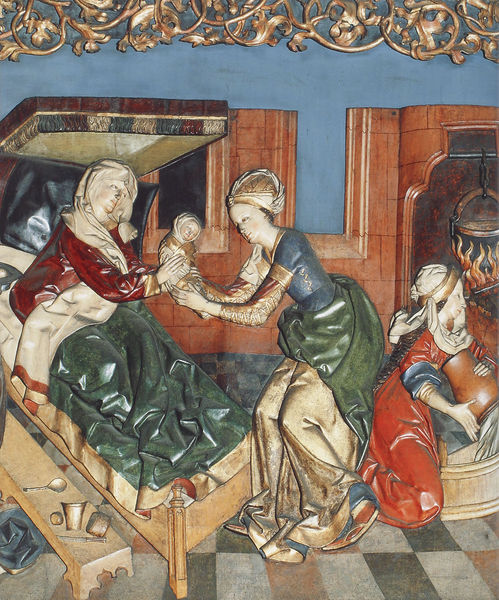
Titel: Krakau, Pfarrkirche Maria Himmelfahrt (Marienkirche), Hochaltar
Künstler: Veit Stoß
Standort: Krakau (Kraków), Marienkirche (EU - PL)
Schlagwörter: feuer, wasser, frauen, fenster, frau, rot, messer, decke, kind, bank, löffel, bett, becher, milch, baldachin, kessel, geburt, r, kachelbodene